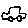
Label: car